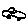
Label: car